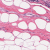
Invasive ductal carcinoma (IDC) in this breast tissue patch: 0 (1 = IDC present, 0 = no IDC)